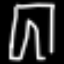
Label: pants